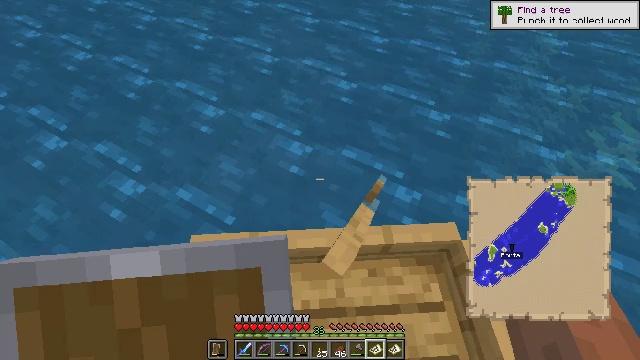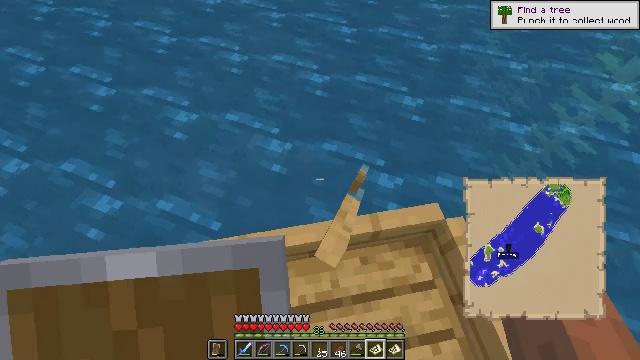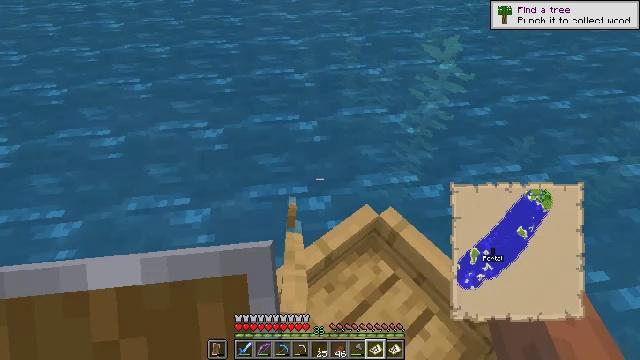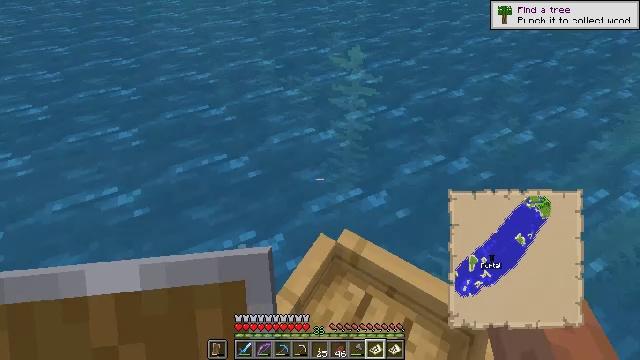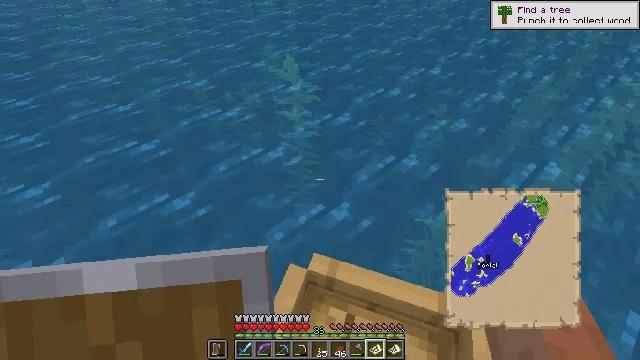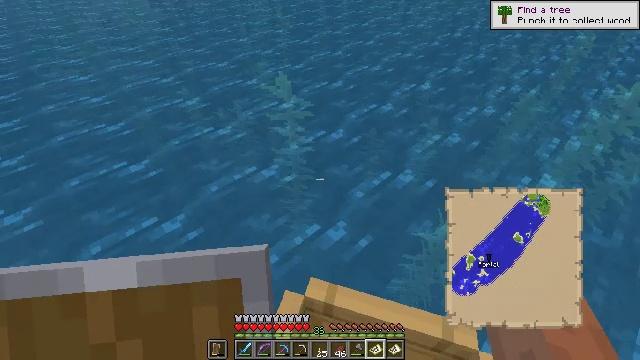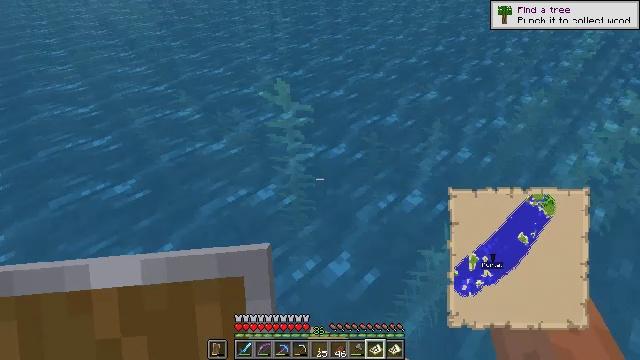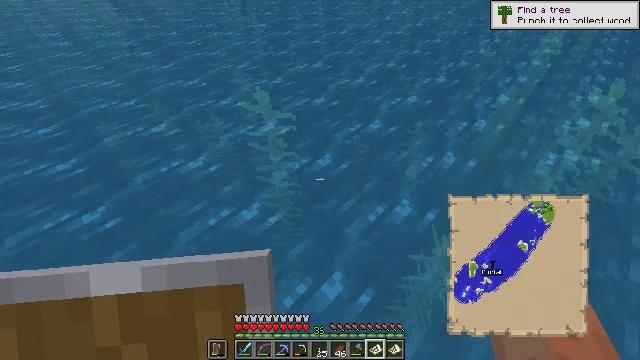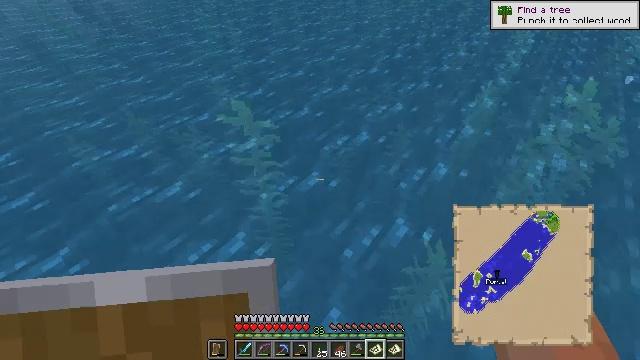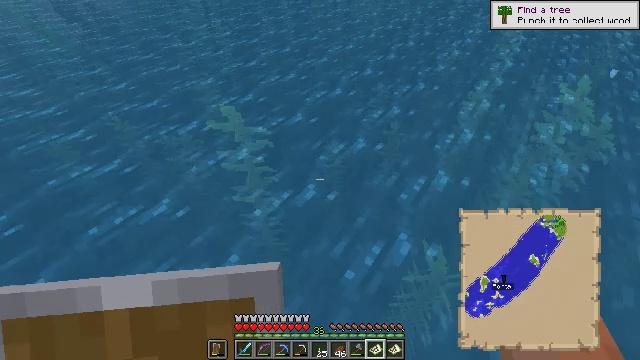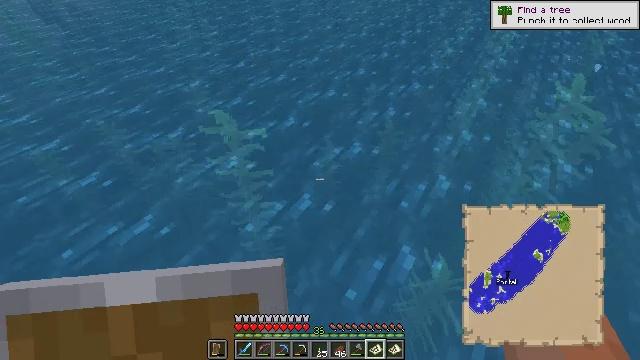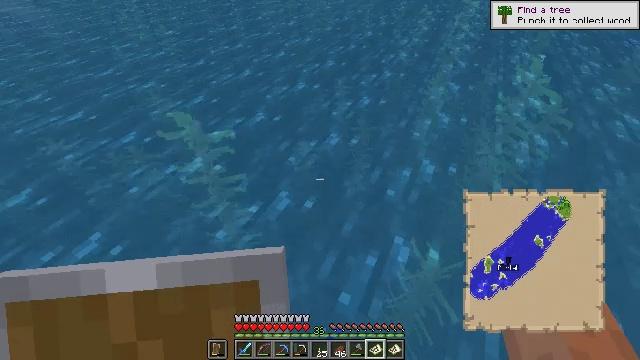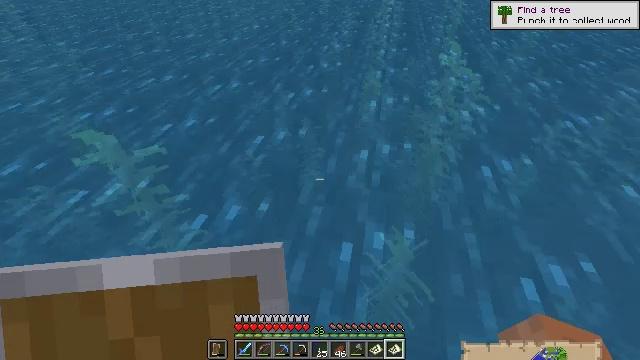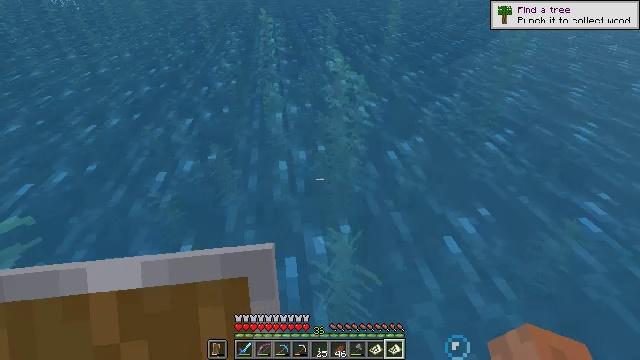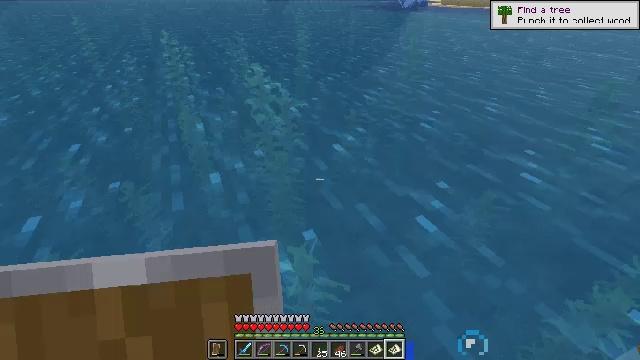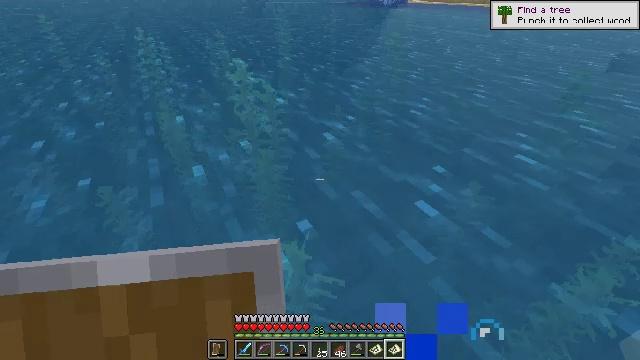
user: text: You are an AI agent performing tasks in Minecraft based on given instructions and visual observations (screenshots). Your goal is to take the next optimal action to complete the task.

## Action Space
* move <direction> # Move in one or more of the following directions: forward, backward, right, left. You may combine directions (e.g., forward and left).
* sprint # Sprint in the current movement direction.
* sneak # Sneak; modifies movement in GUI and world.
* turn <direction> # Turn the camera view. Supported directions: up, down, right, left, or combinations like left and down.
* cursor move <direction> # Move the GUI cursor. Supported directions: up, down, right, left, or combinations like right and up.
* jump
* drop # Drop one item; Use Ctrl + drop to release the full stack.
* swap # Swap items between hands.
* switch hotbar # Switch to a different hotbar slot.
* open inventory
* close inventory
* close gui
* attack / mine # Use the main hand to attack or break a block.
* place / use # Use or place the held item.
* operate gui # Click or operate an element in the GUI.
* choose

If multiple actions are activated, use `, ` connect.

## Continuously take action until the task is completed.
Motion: motion action
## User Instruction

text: Harvest kelp plant in the water.
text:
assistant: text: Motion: turn right and down
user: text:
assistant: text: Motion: move forward, turn right and up
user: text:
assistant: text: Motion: move forward, turn right and up
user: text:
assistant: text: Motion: move forward, turn right and up
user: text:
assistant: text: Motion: move forward, turn right and up
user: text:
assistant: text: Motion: move forward
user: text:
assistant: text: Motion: move forward, turn right
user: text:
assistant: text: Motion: move forward, turn right
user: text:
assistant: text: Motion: move forward, turn right
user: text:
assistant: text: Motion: turn right
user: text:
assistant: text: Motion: move forward, turn right
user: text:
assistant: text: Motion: move forward, turn right and up
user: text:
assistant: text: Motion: move forward, turn right and up
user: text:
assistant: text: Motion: turn right and up
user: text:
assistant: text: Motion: turn right
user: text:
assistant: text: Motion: turn right
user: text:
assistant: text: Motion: no_op
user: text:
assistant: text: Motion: turn right
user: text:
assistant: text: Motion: move forward, turn down
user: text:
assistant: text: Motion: move forward, turn left and down
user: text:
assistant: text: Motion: move forward, turn left and down
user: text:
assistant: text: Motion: no_op
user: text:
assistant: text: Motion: sneak
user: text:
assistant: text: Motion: sneak, turn right and down
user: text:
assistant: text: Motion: sneak, turn right
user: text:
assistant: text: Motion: no_op
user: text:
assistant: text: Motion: no_op
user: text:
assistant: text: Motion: no_op
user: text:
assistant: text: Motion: turn left
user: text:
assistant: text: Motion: turn left